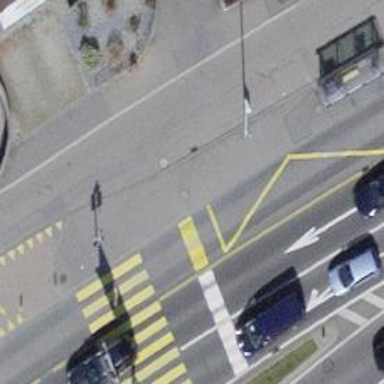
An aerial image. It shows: Bus stop with designated stop position for public transport.